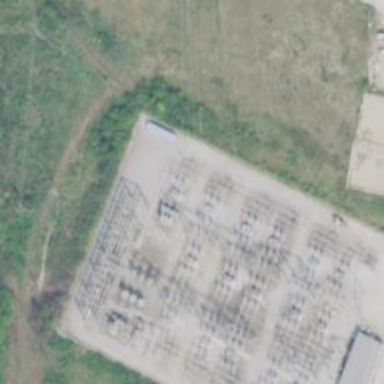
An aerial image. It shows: Switch used for power control.